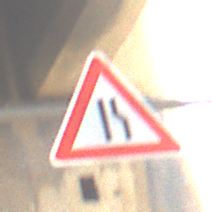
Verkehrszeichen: EinseitigVerengteFahrbahnRechts
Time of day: Midday
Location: Roofed (Beach)
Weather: Overcast
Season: NotSpecified
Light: Natural